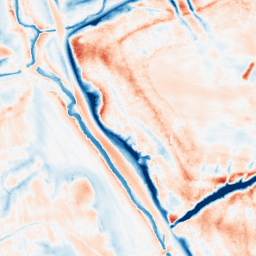
Category: edge_preserving
Decomposition family: guided
Decomposition parameters: radius: 8
eps: 1
Upsampling method: sinc_hamming
Upsampling parameters: scale: 4
kernel_size: 8
Upsampling scale: 4